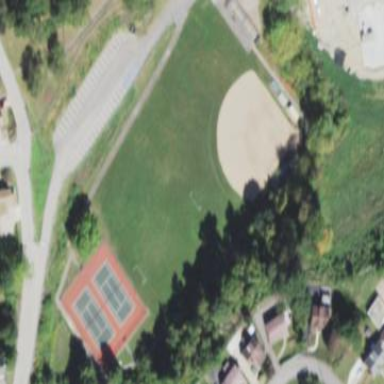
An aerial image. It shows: Baseball pitch for leisure and sports activities.